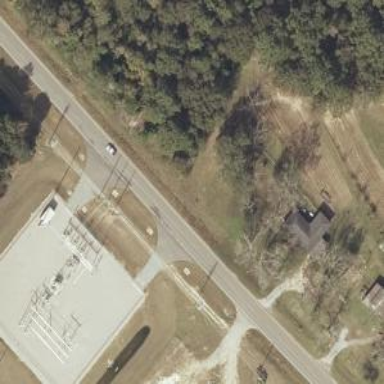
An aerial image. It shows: There is distribution substation enclosed by fence.